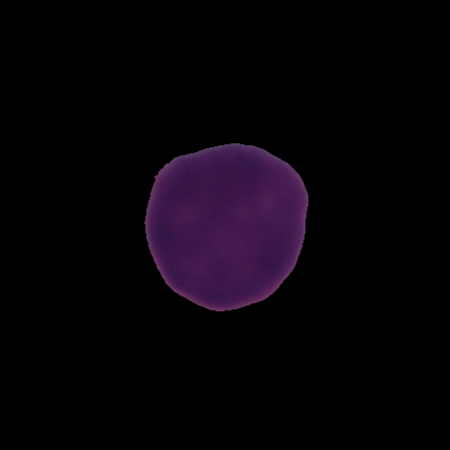
Label: healthy